Interaction volume radius: 10 \u00c5
Interaction volume height: 15 \u00c5
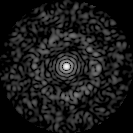
Disorder parameter: 0.8367